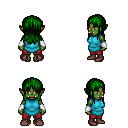
a pixel art fantasy rpg character, female body template, orc, green skin, teal tunic, red pants, green unkempt hairstyle, white cloth bracers, maroon shoes, four views (front, back, left, right), 2x2 character sprite sheet, small pixel art, hard edges, no anti-aliasing